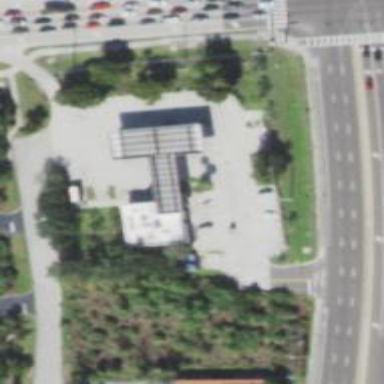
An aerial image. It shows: Convenience shop.